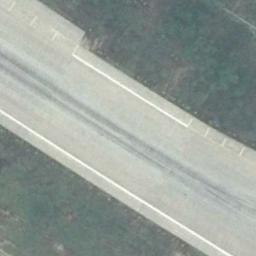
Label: runway